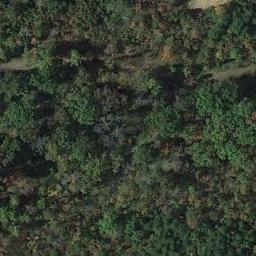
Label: forest